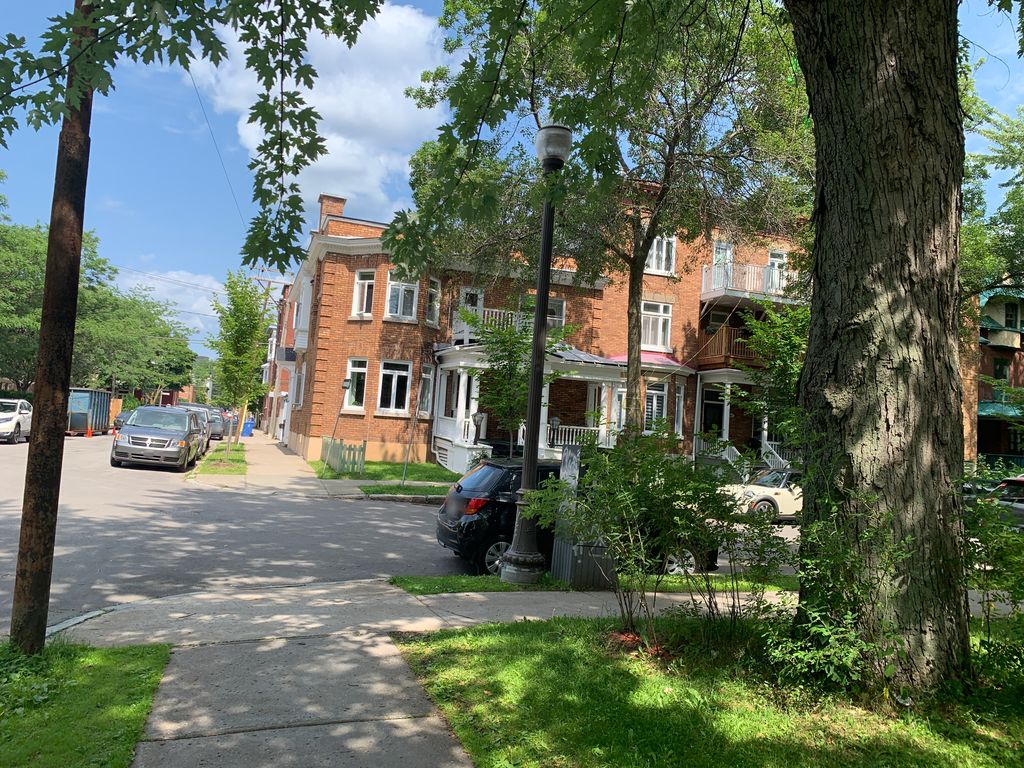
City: quebec_city